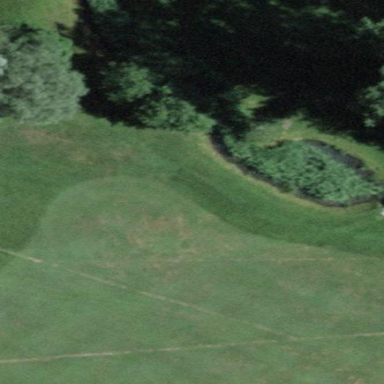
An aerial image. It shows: Golf fairway surrounded by grass.